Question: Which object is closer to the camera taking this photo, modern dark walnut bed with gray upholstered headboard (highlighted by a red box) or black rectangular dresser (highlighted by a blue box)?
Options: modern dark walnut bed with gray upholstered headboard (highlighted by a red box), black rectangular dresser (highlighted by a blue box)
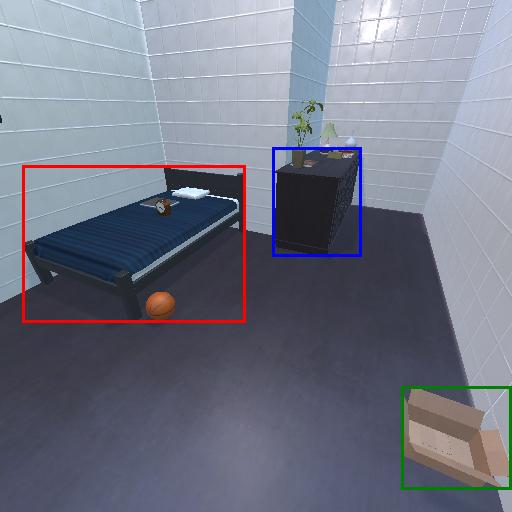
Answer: modern dark walnut bed with gray upholstered headboard (highlighted by a red box)